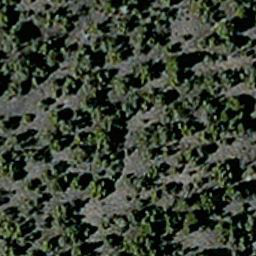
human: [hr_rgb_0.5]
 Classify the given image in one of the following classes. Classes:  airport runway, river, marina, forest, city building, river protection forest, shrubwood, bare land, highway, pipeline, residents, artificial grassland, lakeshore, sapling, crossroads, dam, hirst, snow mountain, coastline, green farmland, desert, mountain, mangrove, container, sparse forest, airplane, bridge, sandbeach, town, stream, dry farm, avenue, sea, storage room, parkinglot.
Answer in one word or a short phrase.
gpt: sparse forest